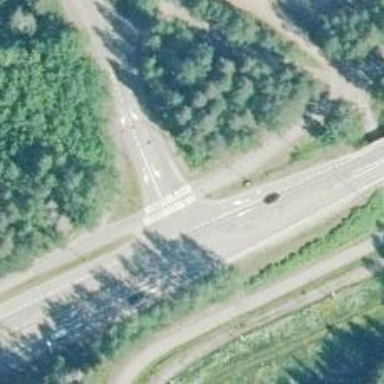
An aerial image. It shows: Marked crossing on asphalt cycleway.